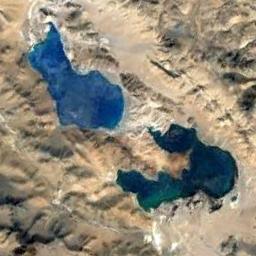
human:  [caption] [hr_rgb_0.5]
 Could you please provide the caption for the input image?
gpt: Two irregularly shaped blue lakes surrounded by yellow brown mountains .

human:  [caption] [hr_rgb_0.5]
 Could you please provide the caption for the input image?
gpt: The two lakes of different colors lie in a mountainous area .

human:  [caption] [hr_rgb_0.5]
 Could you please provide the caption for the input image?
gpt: The lake in the picture is very blue .

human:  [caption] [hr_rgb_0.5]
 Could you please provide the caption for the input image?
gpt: There are two lakes with brown bare land around .

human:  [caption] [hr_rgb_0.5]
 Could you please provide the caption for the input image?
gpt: The ground is rough around the lake .